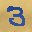
Label: 3